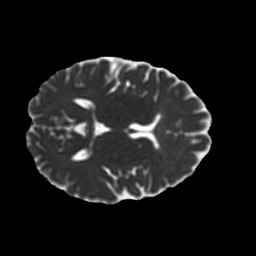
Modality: MD
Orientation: axial
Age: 26
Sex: female
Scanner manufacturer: ge
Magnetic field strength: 3 T
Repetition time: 7.8 s
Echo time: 0.0606 s